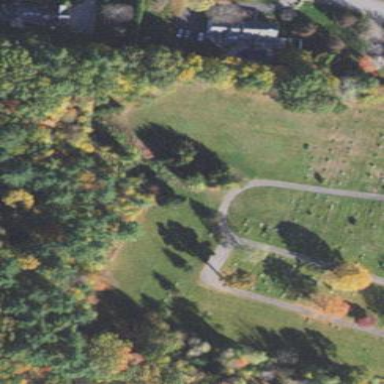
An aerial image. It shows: Sector in the cemetery.